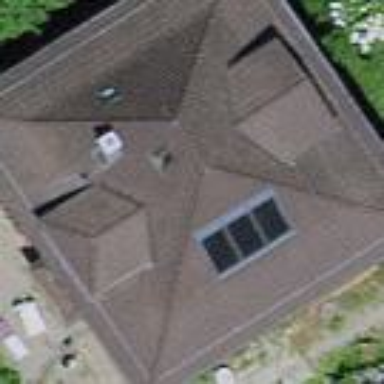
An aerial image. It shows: House with quadruple saltbox roof shape.